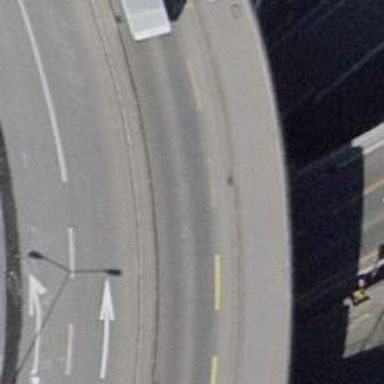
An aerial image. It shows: Tertiary link road on asphalt bridge.